Field crop: maize
Growth stage: 1
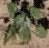
Species: chenopodium